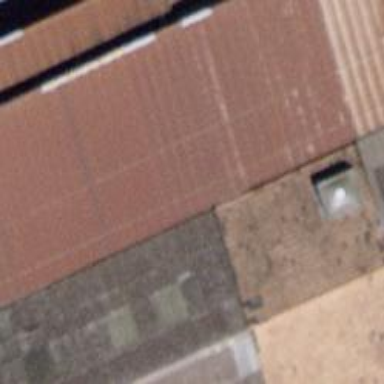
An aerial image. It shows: Industrial building.